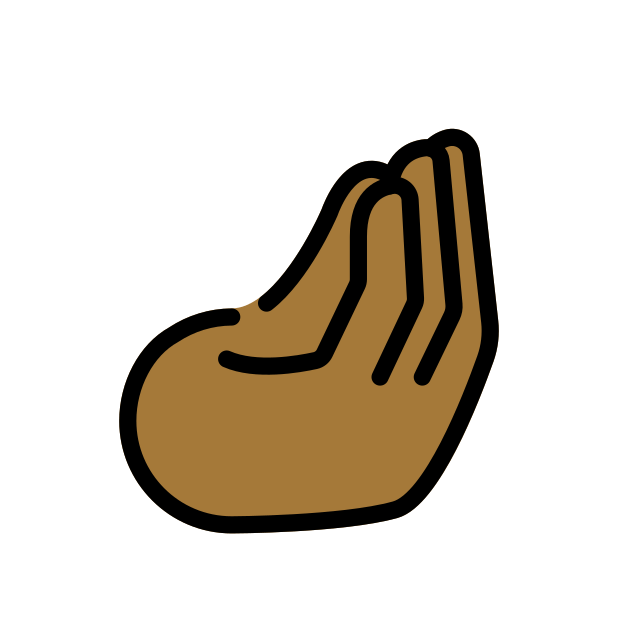
pinched fingers: medium-dark skin tone